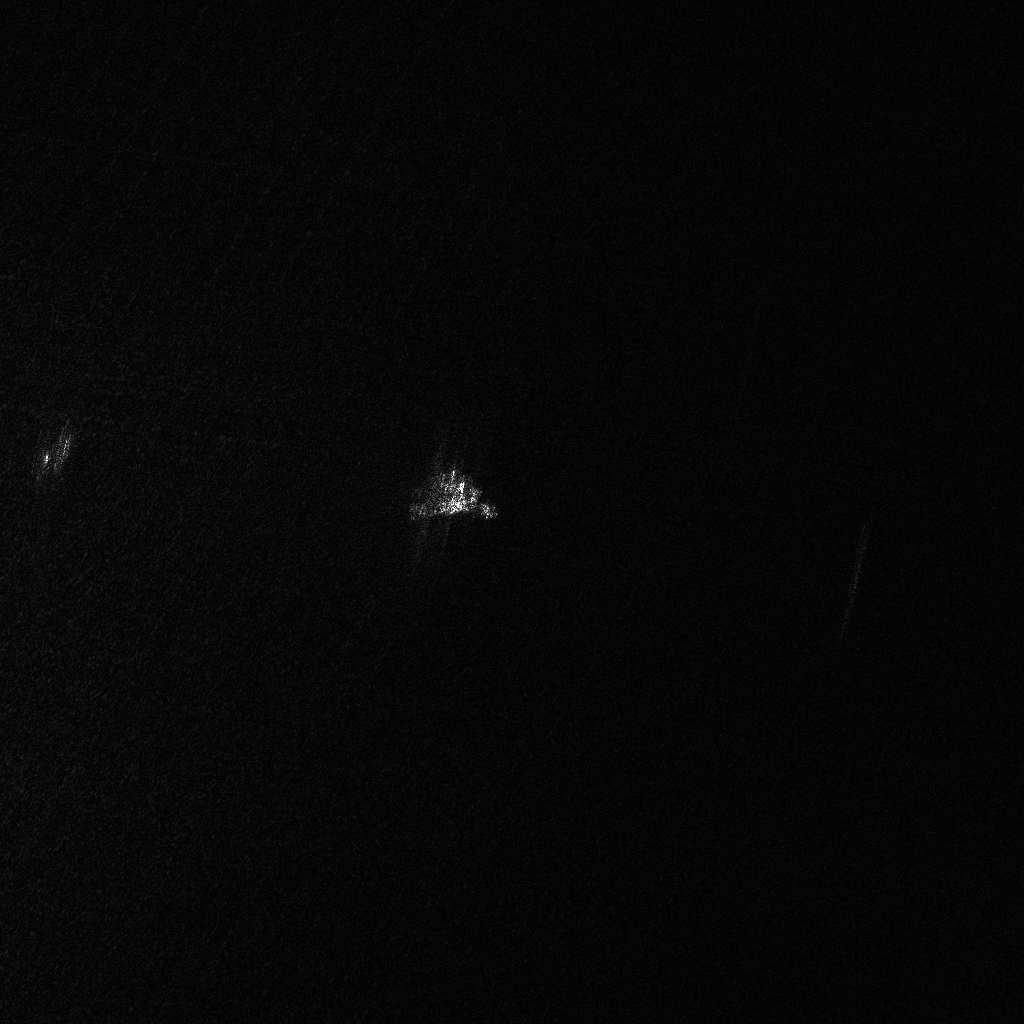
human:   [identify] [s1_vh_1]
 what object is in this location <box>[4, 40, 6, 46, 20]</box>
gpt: <ref>1 medium container at the left</ref>

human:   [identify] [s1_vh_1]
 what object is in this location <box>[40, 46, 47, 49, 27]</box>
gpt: <ref>1 large container at the center</ref>